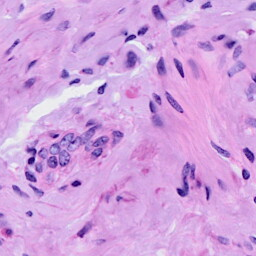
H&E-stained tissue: Cervix